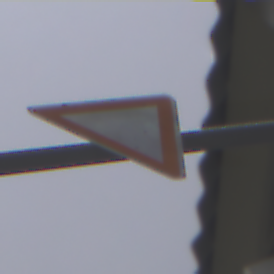
Verkehrszeichen: VorfahrtGewaehren
Umgebung: Outdoor, Urban
Tageszeit: Midday
Wetter: Overcast
Licht: Natural
Jahreszeit: NotSpecified
Kontrast: LowContrast